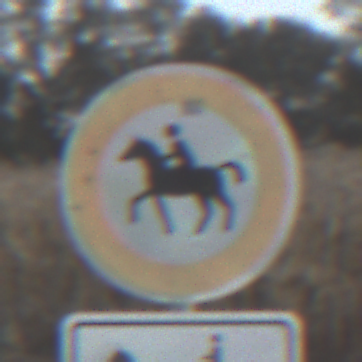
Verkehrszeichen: VerbotReiter
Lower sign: MehrspurigeFahrzeugeFrei9
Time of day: SunriseSunset
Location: Outdoor (Nature)
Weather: Clear
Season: Winter
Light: Natural